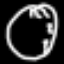
Label: clock